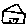
Label: house